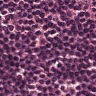
Metastatic tissue present: no